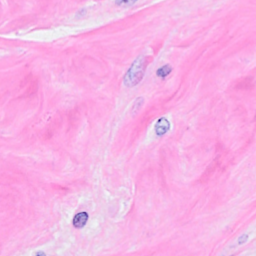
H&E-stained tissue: Breast